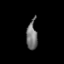
Tissue: skin
Cell type: Epithelial cells
Senescence score: 0.2544
Nuclear area (px): 305
Mean DAPI intensity: 115.374